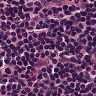
Metastatic tissue present: no